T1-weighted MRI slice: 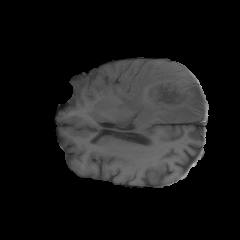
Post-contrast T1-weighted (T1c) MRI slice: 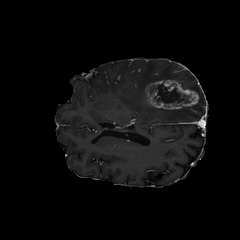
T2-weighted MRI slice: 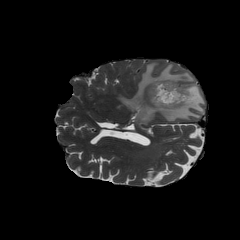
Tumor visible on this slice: yes